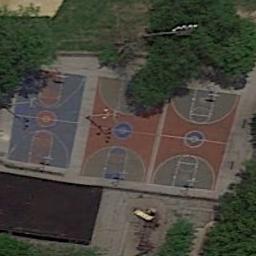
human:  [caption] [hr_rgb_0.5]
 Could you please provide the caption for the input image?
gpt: Three basketball courts surrounded by some trees .

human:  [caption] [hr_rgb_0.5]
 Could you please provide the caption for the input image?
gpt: There are three basketball courts covered with trees .

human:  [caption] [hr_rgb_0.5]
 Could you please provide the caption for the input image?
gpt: One basketball court is different in color from the other two .

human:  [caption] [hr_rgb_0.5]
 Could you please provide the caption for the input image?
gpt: There are some trees beside the playground with the basketball courts on .

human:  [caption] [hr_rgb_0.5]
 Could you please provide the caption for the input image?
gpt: Many trees are near three basketball courts .